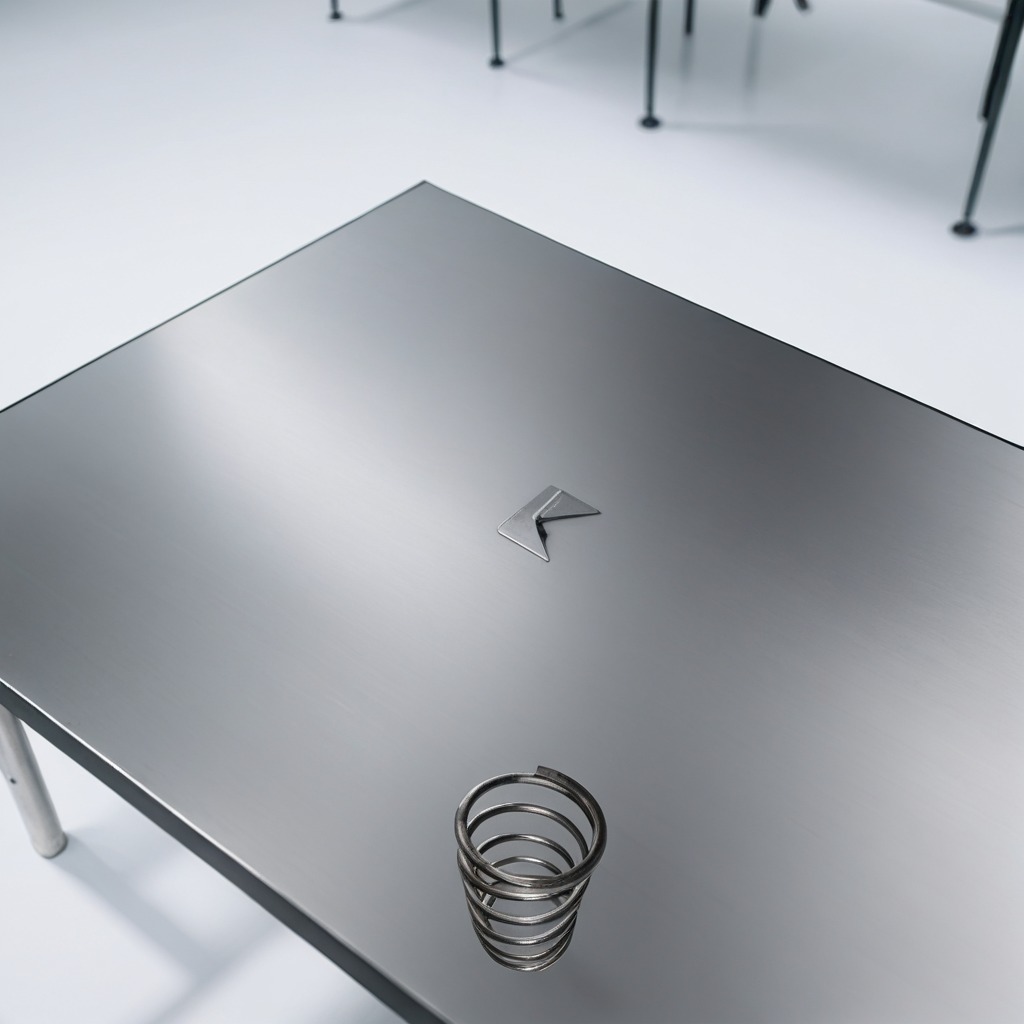
A coiled metal spring is lying on the stainless steel table in a high-end prototyping lab.